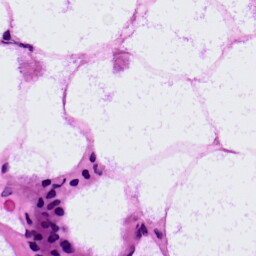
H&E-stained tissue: LymphNode